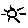
Label: sun